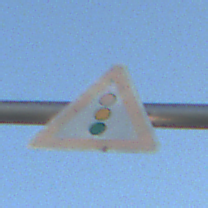
Verkehrszeichen: Lichtzeichenanlage
Umgebung: Outdoor, Nature
Tageszeit: MorningAfternoon
Wetter: Clear
Licht: Natural
Jahreszeit: Winter
Kontrast: HighContrast